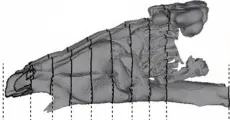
Virtual surgical process in Panthera leo specimens. (B) Study planes cut along the nasopharyngeal tract for the subsequent analysis of the simulated flow. The first cut (inlet) is the air inlet (representing the atmosphere) and is generated in the cutting plane closest to the nostrils from the outside, and the last cut plane (outlet) is the air outlet from the nasopharyngeal tract. The remaining eight cuts are generated anatomically in a homologous manner, with the first one (cut 1) behind the nostrils and cut 8 in the proximal position of the choana. The remaining six cuts are added equidistantly.
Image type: radiology (ct)